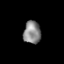
Tissue: prostate
Cell type: T cells
Senescence score: 0.3001
Nuclear area (px): 386
Mean DAPI intensity: 134.788